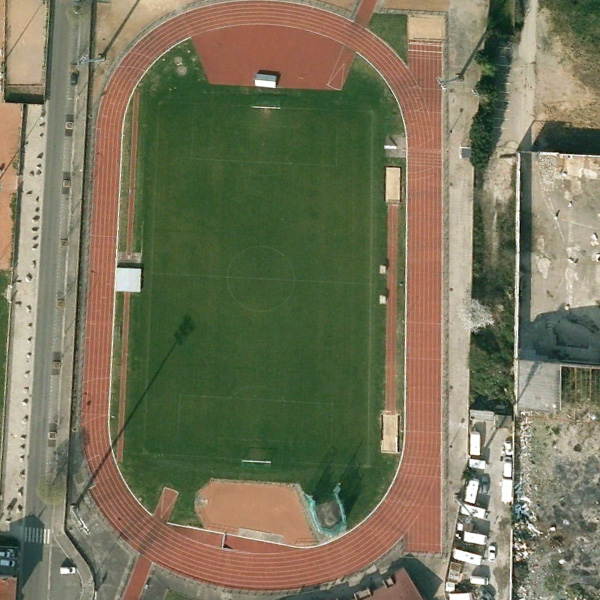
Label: Playground